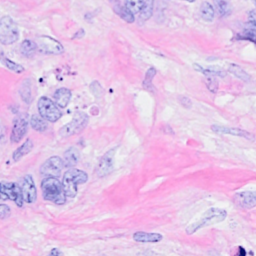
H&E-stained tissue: Breast